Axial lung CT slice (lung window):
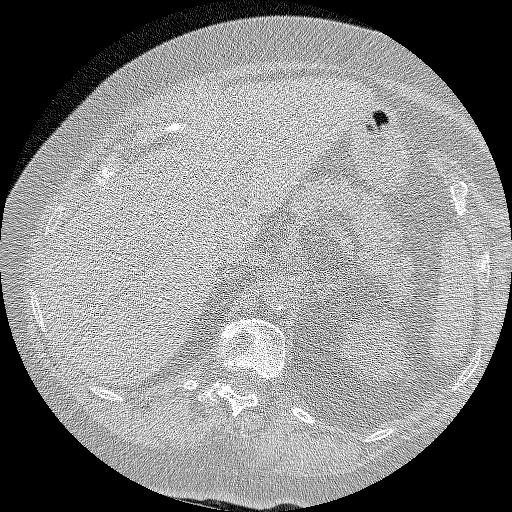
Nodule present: no